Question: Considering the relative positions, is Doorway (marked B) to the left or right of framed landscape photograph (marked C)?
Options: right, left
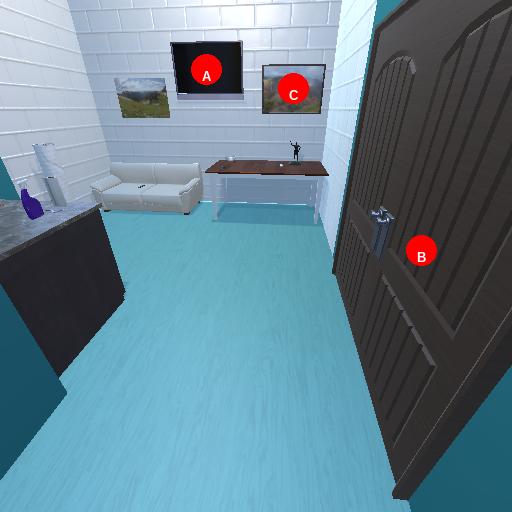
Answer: right